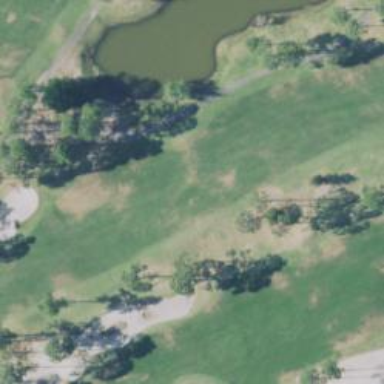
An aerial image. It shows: Golf hole.